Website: crate-barrel
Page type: billing-address
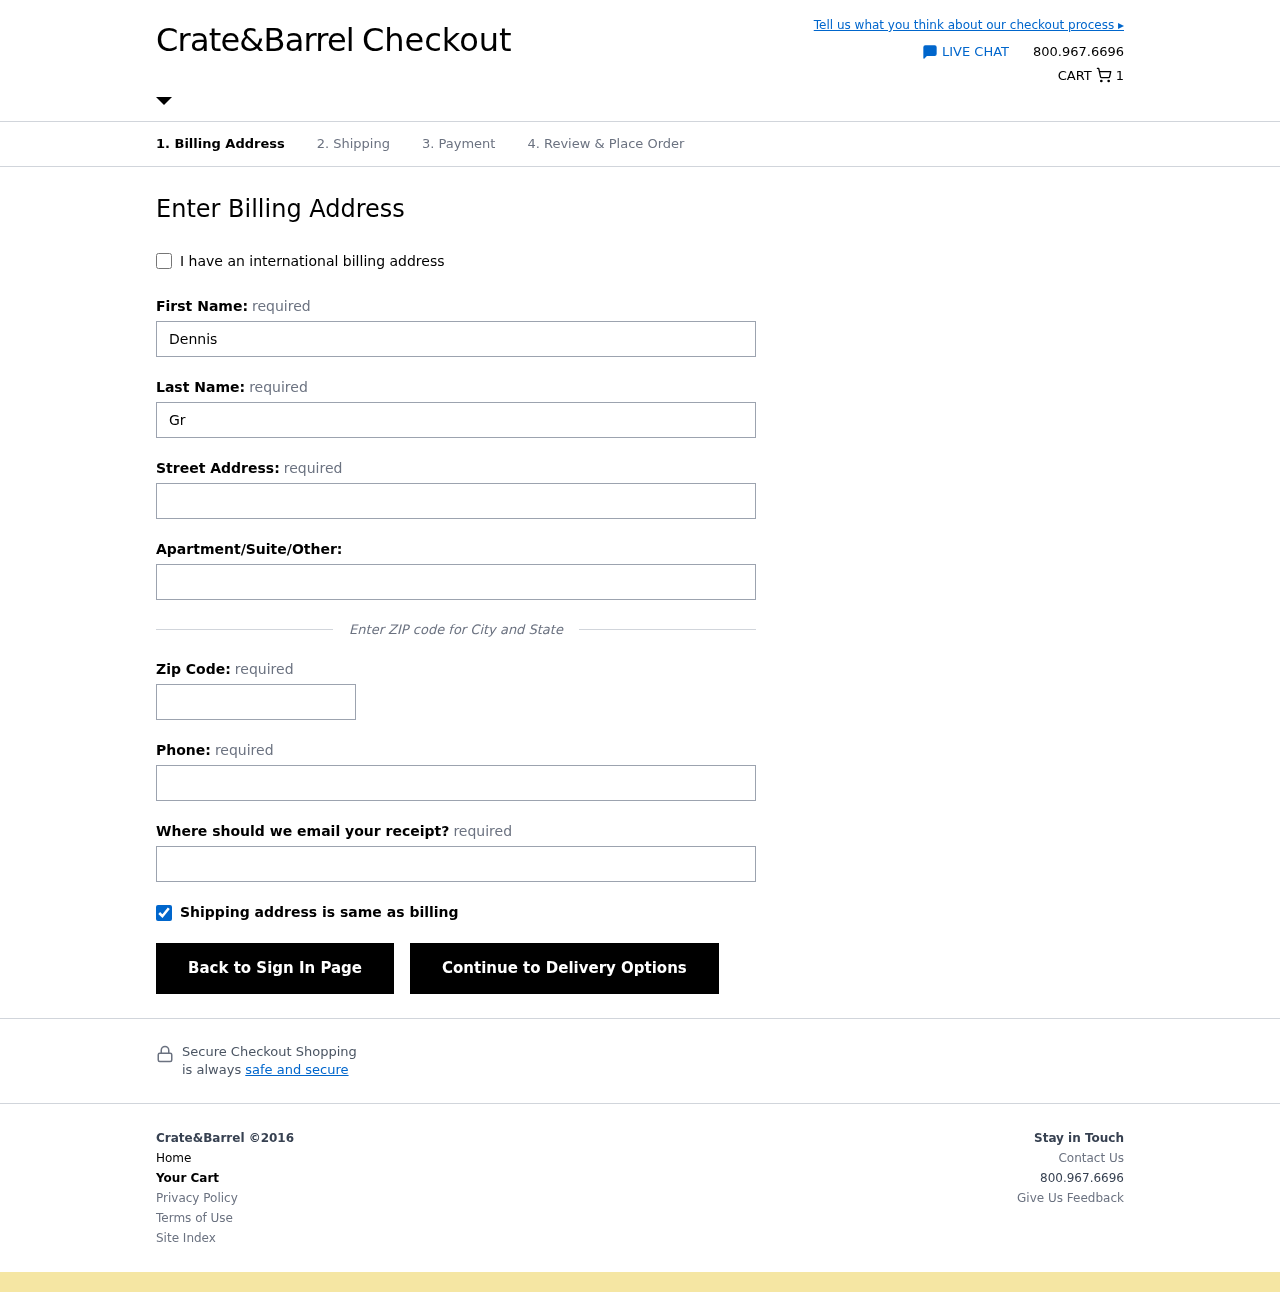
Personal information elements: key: PII_EMAIL
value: dennis.grant@hotmail.com
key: PII_FIRSTNAME
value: Dennis
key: PII_LASTNAME
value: Grant
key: PII_PHONE
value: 8188193635
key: PII_POSTCODE
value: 43099
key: PII_STREET
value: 3042 Elizabeth Divide
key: PII_STREET2
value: Suite 382
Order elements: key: ORDER_NUM_ITEMS
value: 1